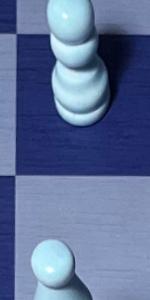
Label: Empty